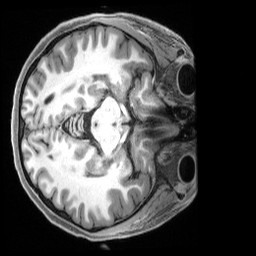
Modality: T1w
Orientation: axial
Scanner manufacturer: siemens
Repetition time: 2.5 s
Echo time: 0.00231 s